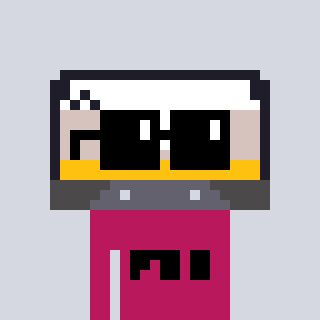
a pixel art character with square black sunglasses, a cassette tape-shaped head and a darkpink-colored body on a cool background